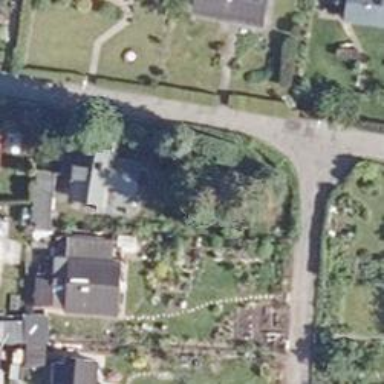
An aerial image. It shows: Plot in the allotments.